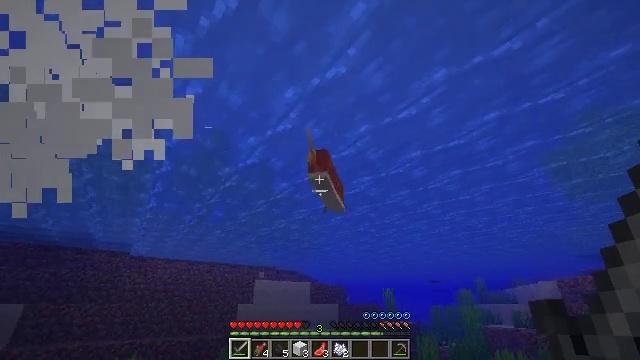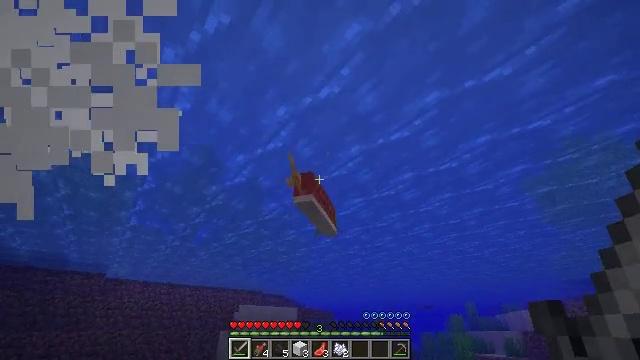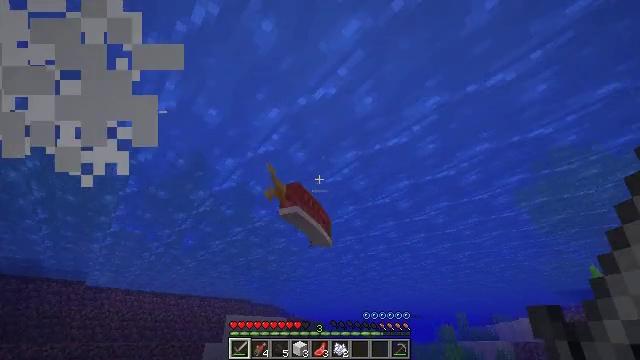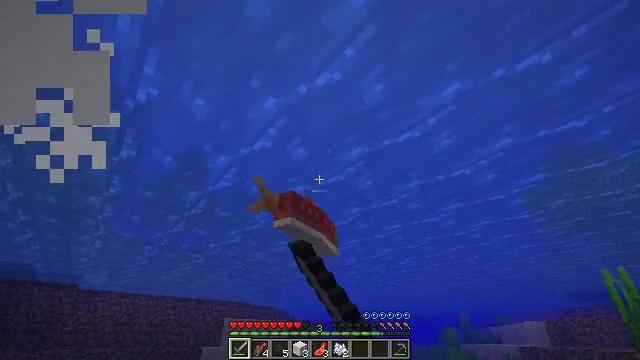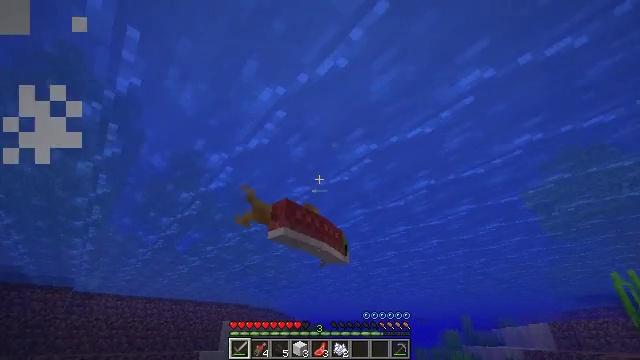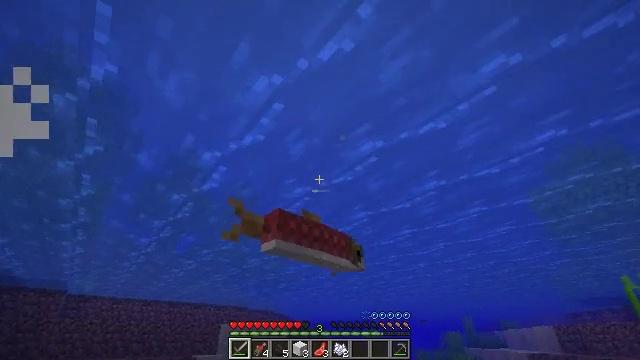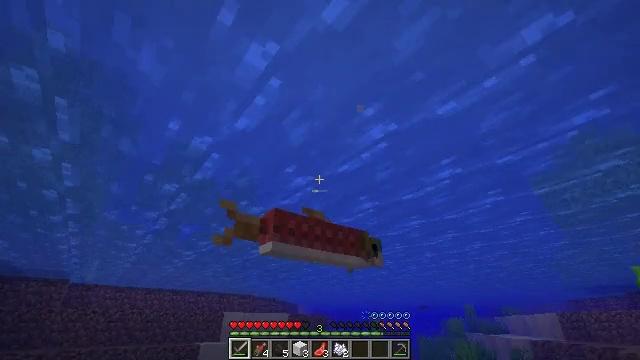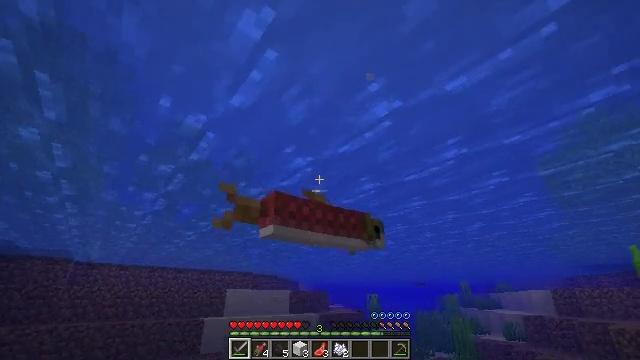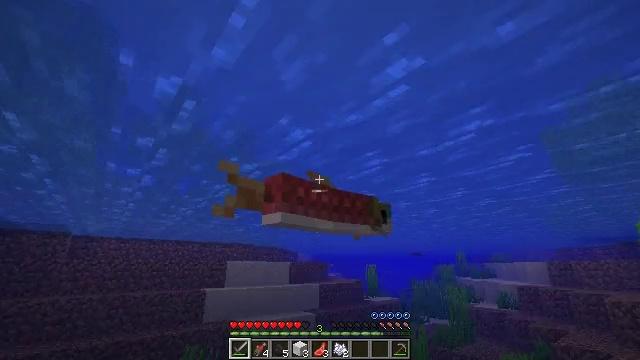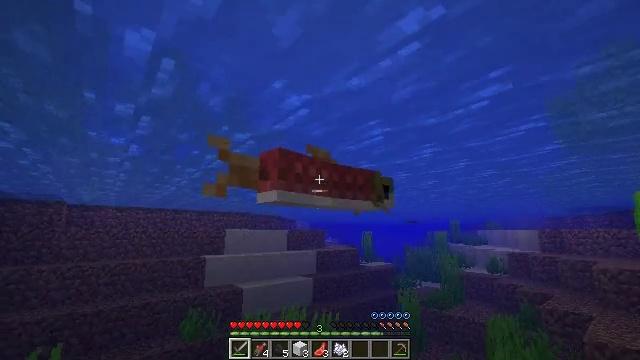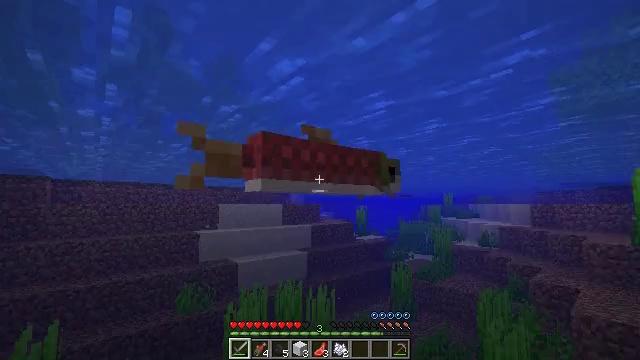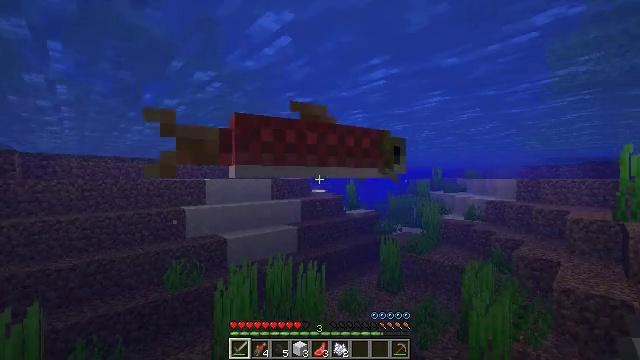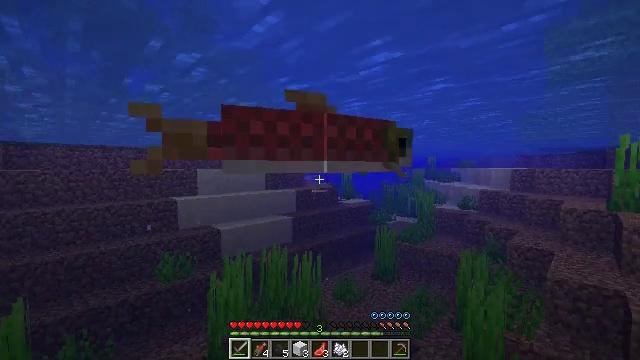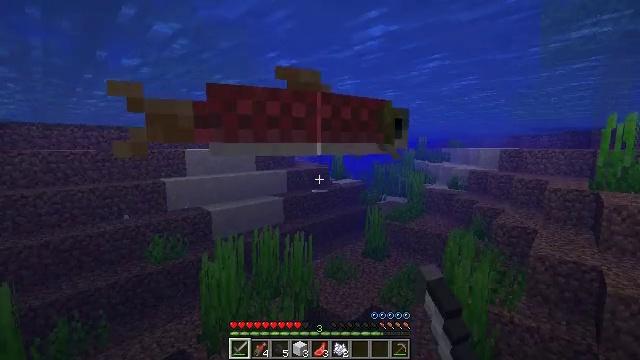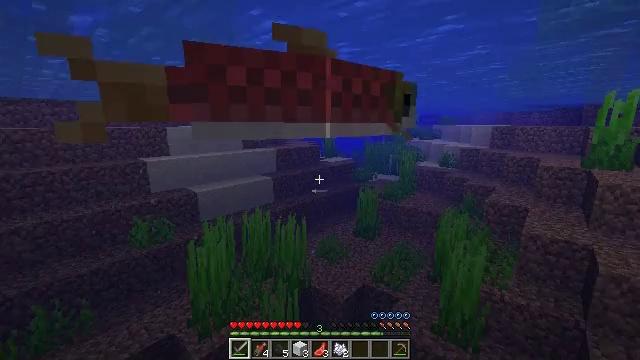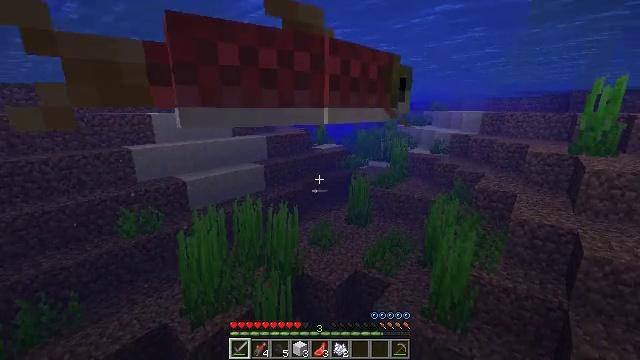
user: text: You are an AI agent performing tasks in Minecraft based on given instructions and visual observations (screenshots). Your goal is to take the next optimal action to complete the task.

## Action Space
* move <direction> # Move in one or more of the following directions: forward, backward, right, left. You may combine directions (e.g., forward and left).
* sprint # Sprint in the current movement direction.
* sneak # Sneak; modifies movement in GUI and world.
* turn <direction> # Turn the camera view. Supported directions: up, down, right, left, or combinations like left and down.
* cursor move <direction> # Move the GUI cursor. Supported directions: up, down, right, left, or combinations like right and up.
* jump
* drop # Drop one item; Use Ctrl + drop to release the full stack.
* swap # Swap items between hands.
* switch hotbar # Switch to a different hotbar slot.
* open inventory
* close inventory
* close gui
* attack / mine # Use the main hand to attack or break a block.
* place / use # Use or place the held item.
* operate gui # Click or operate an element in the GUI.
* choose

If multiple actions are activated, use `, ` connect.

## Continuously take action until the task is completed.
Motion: motion action
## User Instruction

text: Kill aquatic mobs.
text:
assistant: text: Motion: move forward, turn right and up
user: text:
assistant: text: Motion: move forward, turn right and up, attack / mine
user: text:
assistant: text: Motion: move forward, attack / mine
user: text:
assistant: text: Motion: move forward, attack / mine
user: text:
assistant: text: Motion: move forward
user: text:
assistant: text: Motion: move forward, turn down
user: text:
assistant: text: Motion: move forward, turn down
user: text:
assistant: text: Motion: move forward, turn down
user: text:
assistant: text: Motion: move forward, turn down
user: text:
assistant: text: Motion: move forward, turn right and down
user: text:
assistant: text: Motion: move forward, turn right and down
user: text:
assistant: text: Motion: move forward, turn right and down, attack / mine
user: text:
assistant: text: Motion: move forward, turn right and down, attack / mine
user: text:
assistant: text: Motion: move forward, turn right and down, attack / mine
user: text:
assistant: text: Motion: move forward, turn right and down
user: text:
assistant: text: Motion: move forward
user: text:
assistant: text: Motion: move forward
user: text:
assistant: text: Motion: move forward
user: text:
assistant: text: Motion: move forward
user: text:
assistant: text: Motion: move forward
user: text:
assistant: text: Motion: move forward
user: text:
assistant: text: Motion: move forward
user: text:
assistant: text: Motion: move forward
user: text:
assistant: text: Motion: move forward
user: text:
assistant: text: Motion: move forward
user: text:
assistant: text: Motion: move forward
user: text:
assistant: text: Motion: move forward, turn right and up
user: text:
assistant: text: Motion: move forward, turn right and up
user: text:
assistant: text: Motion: move forward, turn right and up
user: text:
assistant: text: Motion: move forward, turn right and up